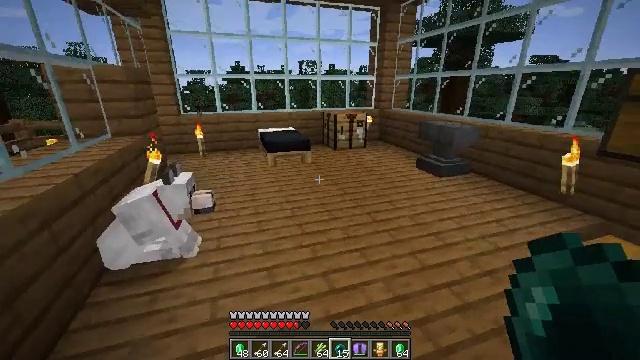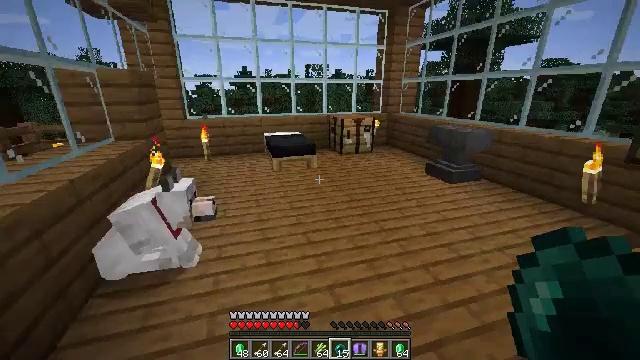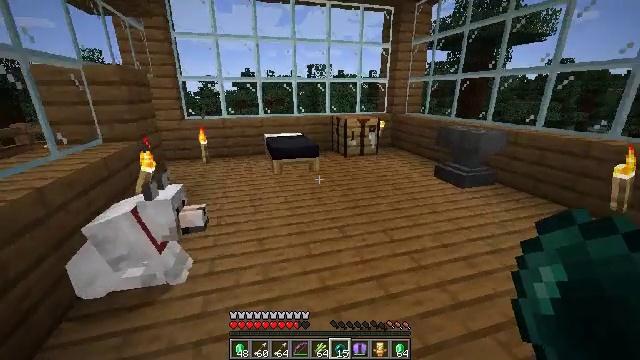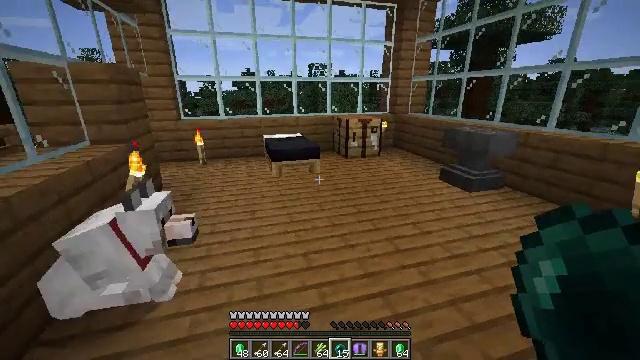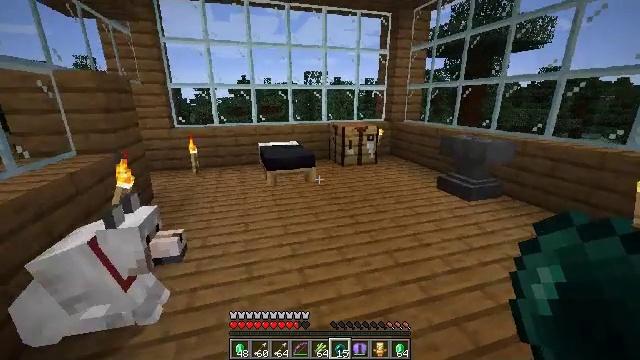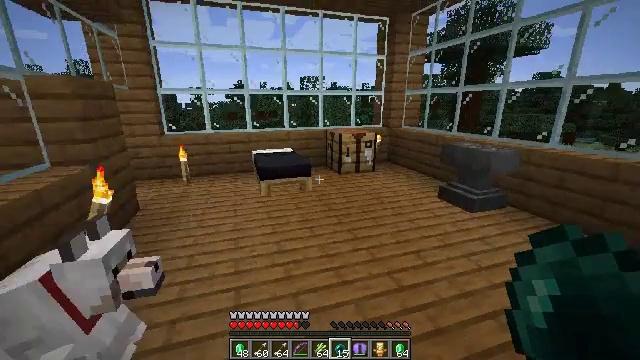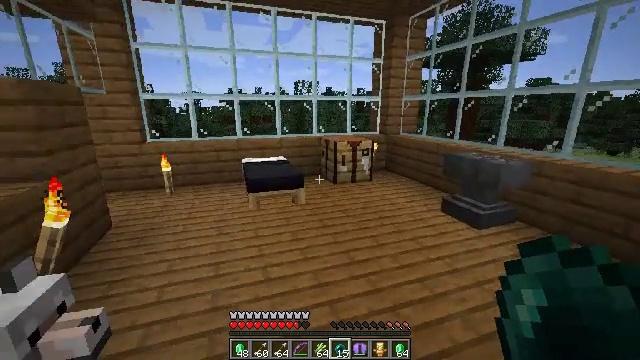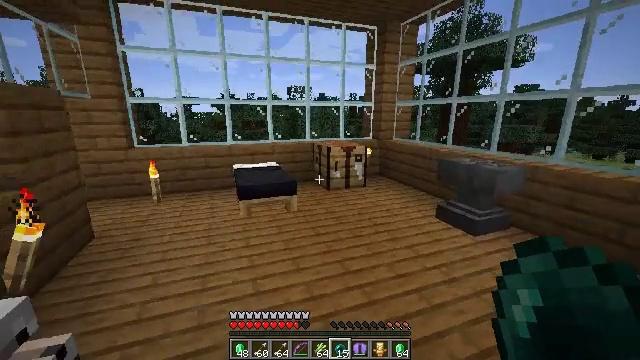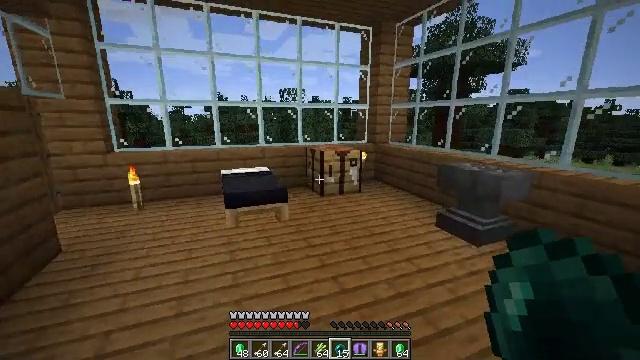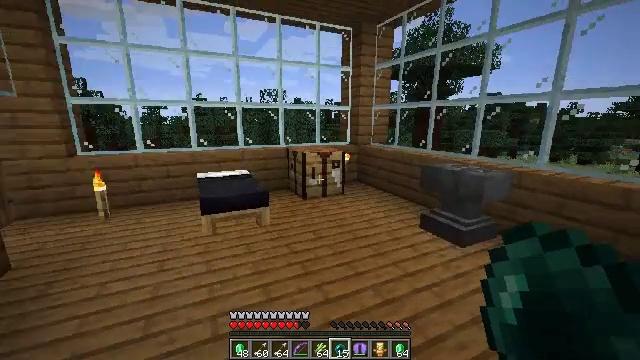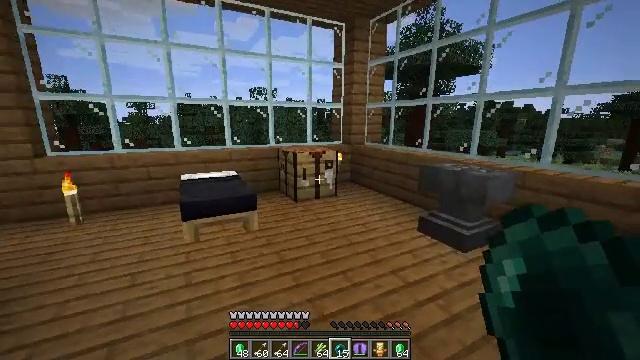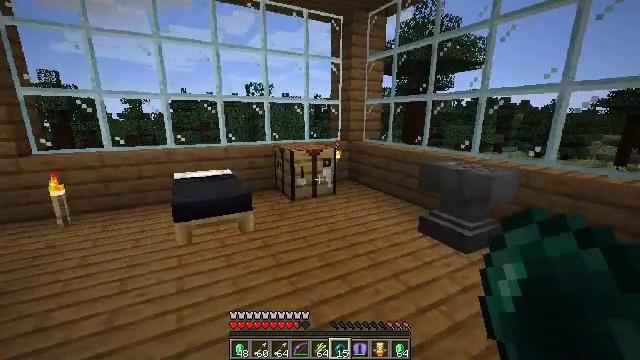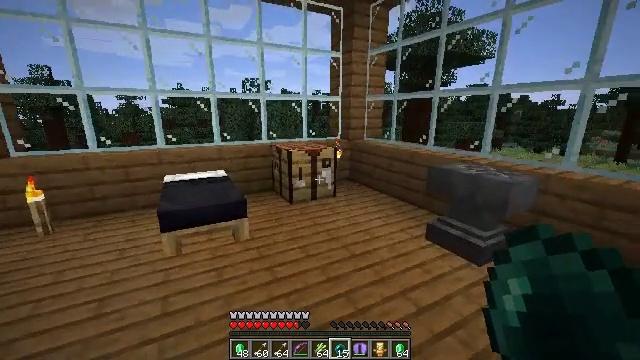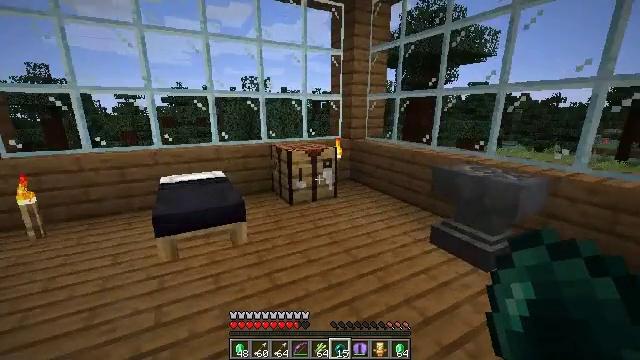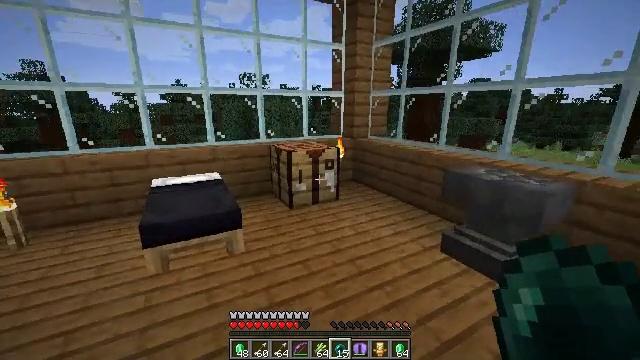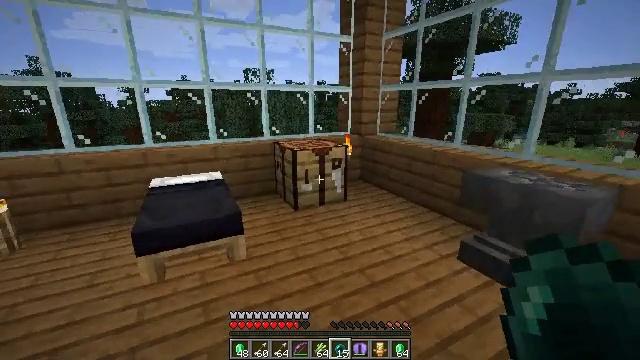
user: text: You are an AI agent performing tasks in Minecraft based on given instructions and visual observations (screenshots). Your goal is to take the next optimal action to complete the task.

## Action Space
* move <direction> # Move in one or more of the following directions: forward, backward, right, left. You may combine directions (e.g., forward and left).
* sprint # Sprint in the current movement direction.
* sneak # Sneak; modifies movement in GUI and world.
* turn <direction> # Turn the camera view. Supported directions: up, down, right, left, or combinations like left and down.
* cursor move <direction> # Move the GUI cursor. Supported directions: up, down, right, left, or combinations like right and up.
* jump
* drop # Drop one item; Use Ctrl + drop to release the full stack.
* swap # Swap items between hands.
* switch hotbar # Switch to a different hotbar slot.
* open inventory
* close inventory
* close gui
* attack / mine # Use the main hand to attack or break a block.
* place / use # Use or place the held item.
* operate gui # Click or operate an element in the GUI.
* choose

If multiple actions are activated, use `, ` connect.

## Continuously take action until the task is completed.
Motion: motion action
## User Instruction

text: Use the crafting table to produce paper.
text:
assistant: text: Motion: move forward, sprint, turn left
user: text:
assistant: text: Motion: move forward, sprint
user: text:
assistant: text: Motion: move forward
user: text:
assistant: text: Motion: move forward, turn up
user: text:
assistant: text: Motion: move forward, turn up
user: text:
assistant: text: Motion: move forward, turn right and up
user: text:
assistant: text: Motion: move forward, turn right and up
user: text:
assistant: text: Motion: move forward, turn right
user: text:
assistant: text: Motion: move forward, turn right
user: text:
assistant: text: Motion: move forward, turn right
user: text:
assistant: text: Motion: move forward
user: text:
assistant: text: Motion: move forward
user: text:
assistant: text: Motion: move forward
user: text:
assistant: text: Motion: move forward
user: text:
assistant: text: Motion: move forward, turn left
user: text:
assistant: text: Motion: move forward, turn left
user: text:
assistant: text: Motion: move forward, use / place
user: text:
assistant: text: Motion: move forward, use / place
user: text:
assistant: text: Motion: move forward, turn left and down, use / place
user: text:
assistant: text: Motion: move forward, turn right and down, use / place
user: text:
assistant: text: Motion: move forward, turn right
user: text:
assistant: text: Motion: move forward
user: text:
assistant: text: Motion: no_op
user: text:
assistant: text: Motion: cursor move left
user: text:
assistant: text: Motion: sneak, cursor move left
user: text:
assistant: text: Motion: sneak
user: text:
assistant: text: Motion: sneak
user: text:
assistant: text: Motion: sneak
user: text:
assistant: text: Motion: sneak, cursor move left
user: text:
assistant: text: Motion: sneak, cursor move left and up